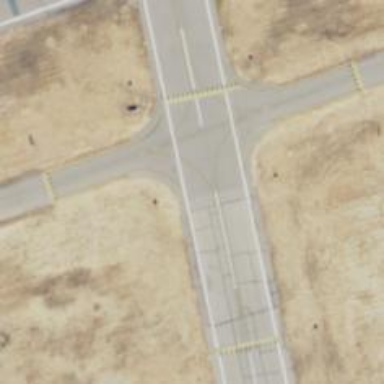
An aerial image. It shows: Image of taxiway at airport.